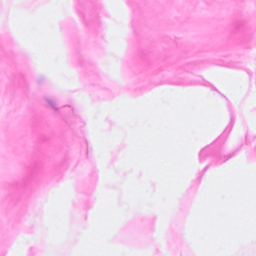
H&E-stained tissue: Breast